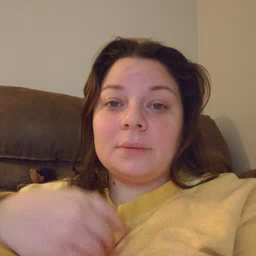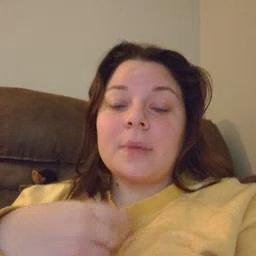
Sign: happy